Question: I've exported an orchestration template using Visual Studio 2012, based on one I previously constructed. It generates a '.zip' with the following '.vstemplate' file:
'''
<VSTemplate Type="Item" Version="2.0.0"
xmlns="http://schemas.microsoft.com/developer/vstemplate/2005">
<TemplateData>
<Name>TESTOrchestration</Name>
<Description>Custon Orchestration</Description>
<Icon>Icon.ico</Icon>
<ProjectType>Biztalk</ProjectType>
<DefaultName>TESTOrchestration.odx</DefaultName>
</TemplateData>
<TemplateContent>
<ProjectItem TargetFileName="$fileinputname$.odx" ReplaceParameters="true">Orchestration.odx</ProjectItem>
</TemplateContent>
'''
Using this item template in VS2012 creates an orchestration with the properties shown in the fig. below.

Notice the namespace is that of the original project from which the template was exported.
I want to set the default namespace of this item to include the project name (or even better the path leading to this item within the project). After searching I've yet to find a working example of how to accomplish this in a BizTalk item, namely an '.odx'.
Thank you for taking the time to read my question. I really hope you will be able to help me with this.
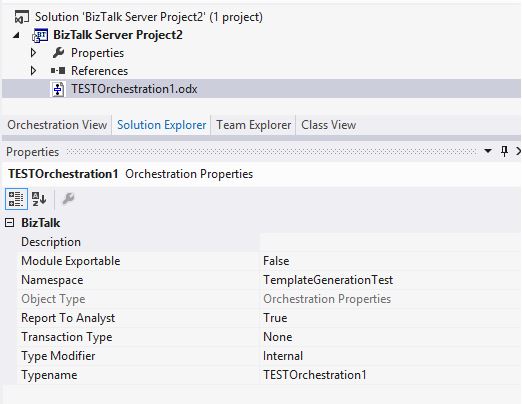
Answer: After searching and tinkering around I found out how to accomplish this.
When you export a template from Visual Studio two files are created, a '.vstemplate' and a template of the exported item, in this case a '.odx'. In order to alter the namespace, and other attributes, you need to edit this second file and add the information you want.
It is also possible to pass dynamic values by using template parameters in the form of '$parameter$', which are documented in <URL>.
So, for example, if you wanted to modify the namespace to include the project name, you would have to edit the exported '.odx' file and add the parameter '$safeprojectname$' or '$rootnamespace$' to dynamically set the namespace uppon creation of a new item based on the template.